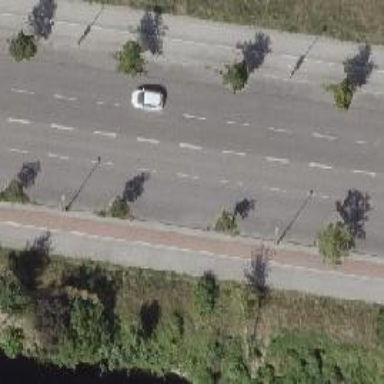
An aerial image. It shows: Primary highway with asphalt surface. There are separate sidewalks and parking areas on both sides. Public surveillance is present along the road.